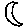
Label: moon